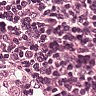
Metastatic tissue present: no